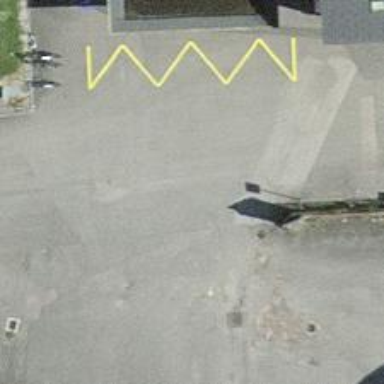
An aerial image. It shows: Public transport stop position.